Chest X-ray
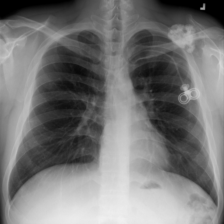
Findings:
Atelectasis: positive
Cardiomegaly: negative
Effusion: negative
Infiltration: positive
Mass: negative
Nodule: negative
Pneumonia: negative
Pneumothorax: negative
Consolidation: negative
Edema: negative
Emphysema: negative
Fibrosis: negative
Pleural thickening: positive
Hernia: negative